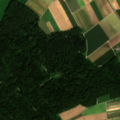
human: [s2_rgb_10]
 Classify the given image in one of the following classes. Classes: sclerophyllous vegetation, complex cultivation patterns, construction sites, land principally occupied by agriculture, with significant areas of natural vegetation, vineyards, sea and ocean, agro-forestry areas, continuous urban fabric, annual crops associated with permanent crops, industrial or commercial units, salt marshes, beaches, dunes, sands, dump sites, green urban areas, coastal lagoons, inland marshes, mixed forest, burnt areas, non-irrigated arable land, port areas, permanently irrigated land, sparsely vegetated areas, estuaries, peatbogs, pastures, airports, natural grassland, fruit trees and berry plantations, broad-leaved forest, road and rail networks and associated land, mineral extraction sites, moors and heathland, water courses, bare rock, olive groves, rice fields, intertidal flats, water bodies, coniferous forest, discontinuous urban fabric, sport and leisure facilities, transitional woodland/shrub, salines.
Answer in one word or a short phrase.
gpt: non-irrigated arable land, coniferous forest, mixed forest